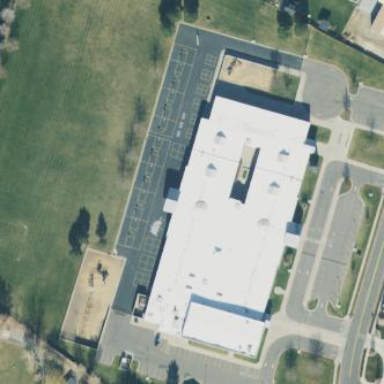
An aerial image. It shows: School.